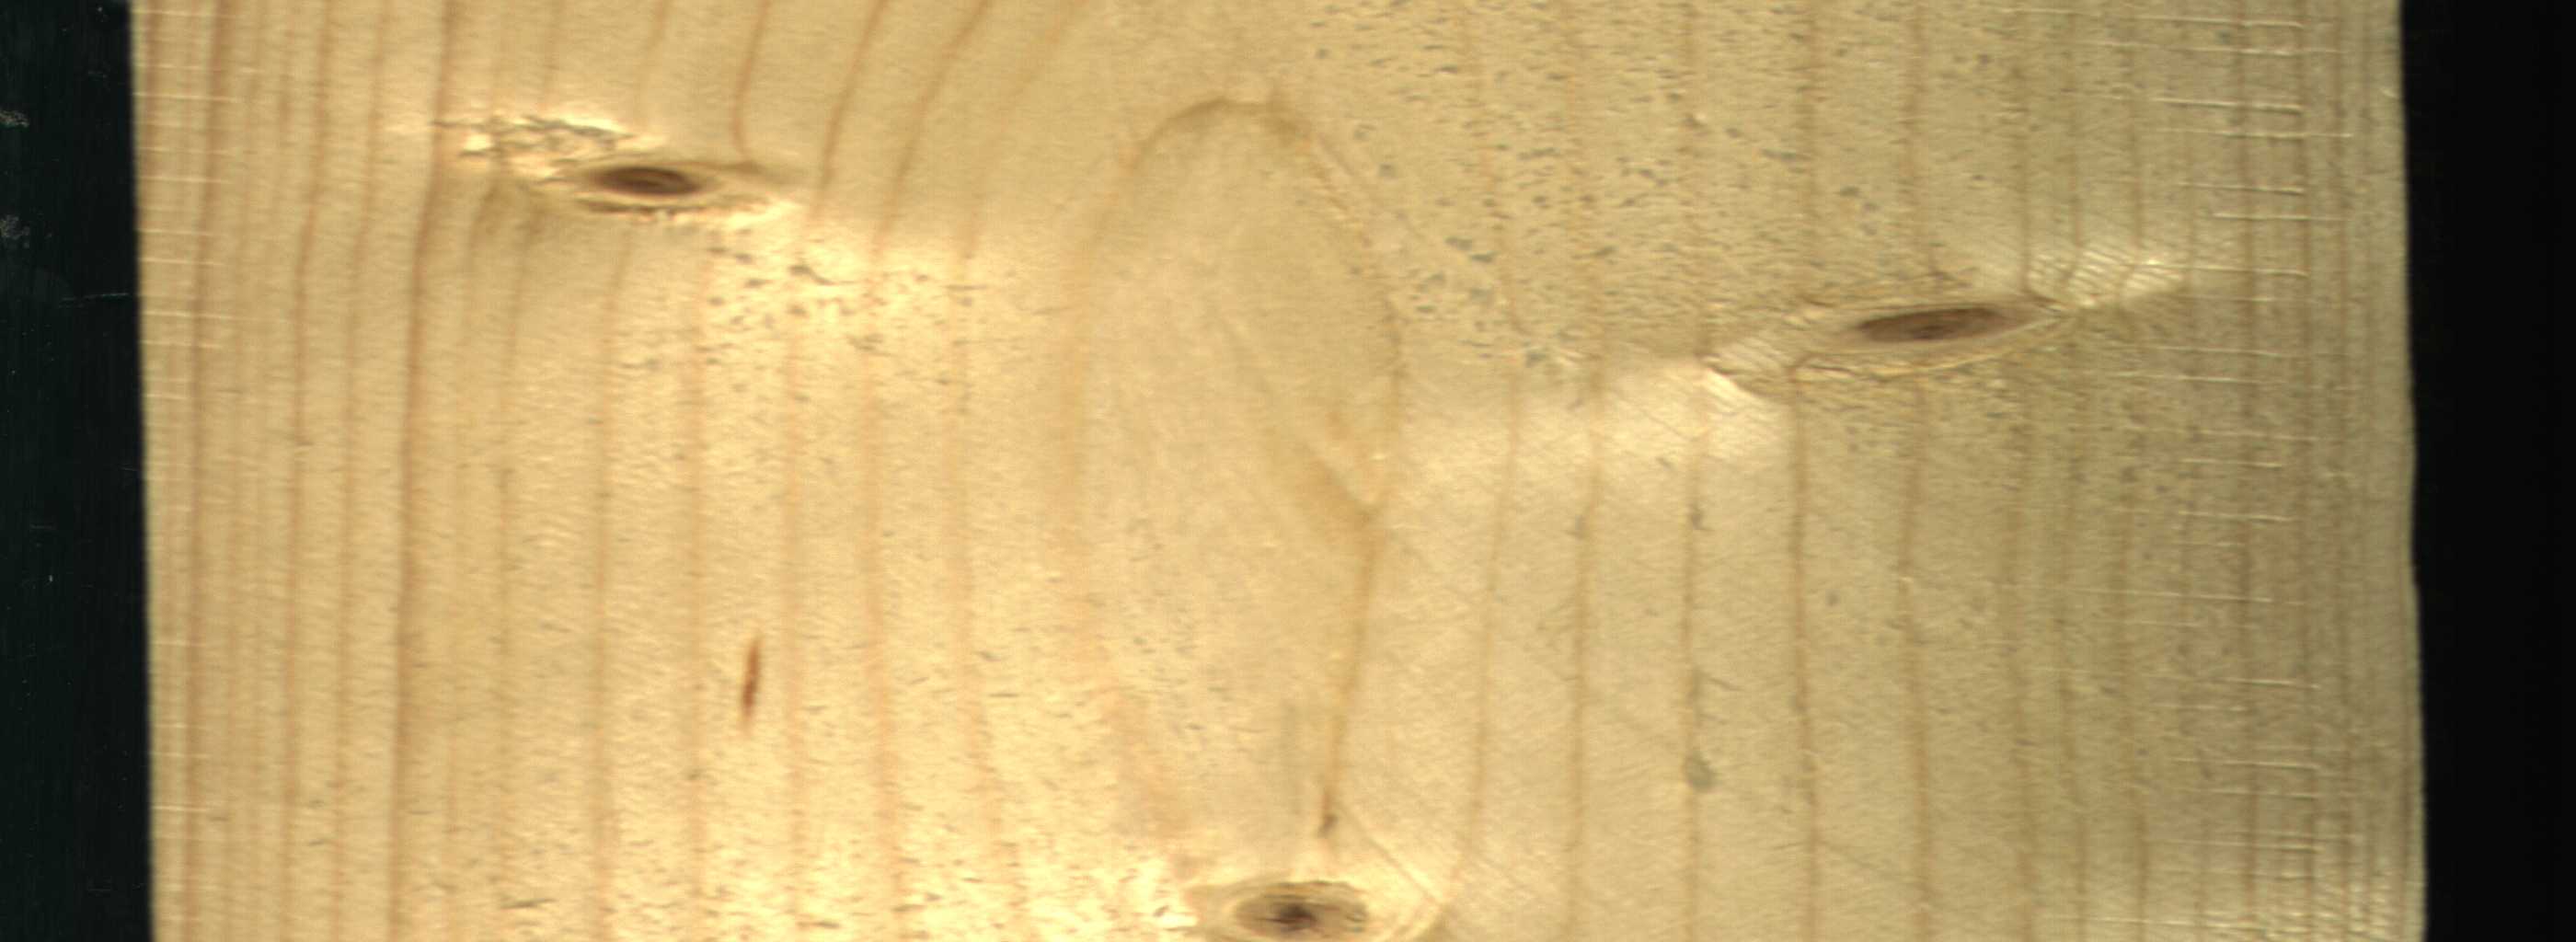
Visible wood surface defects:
resin
Live_Knot
Live_Knot
Live_Knot